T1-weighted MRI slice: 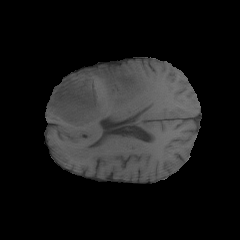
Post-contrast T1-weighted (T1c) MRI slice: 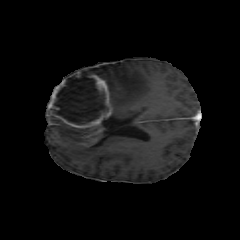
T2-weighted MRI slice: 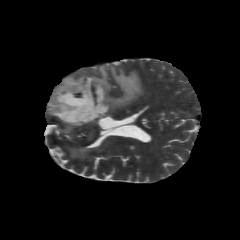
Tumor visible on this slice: yes